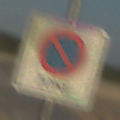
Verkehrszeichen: BeginnEingeschraenktesHalteverbotZone
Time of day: SunriseSunset
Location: Outdoor (Beach)
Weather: Clear
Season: NotSpecified
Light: Natural